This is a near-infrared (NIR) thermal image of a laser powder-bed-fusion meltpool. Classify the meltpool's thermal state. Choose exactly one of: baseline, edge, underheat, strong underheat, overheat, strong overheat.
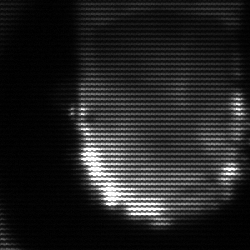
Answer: baseline